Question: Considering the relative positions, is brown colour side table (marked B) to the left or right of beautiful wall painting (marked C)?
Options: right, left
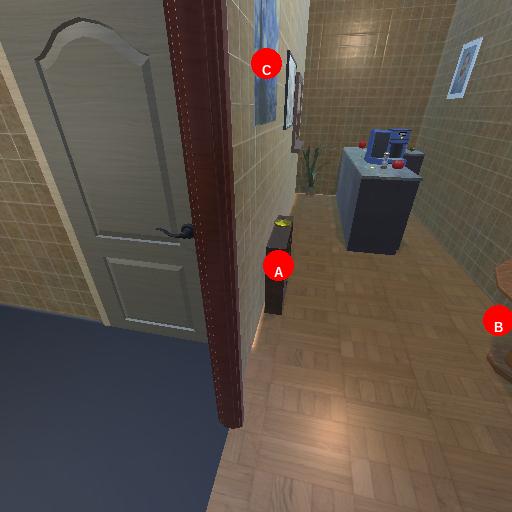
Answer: right